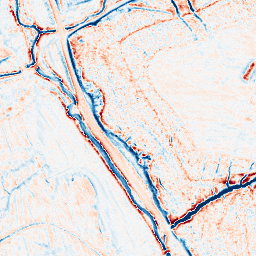
Category: edge_preserving
Decomposition family: anisotropic_diffusion
Decomposition parameters: iterations: 50
kappa: 50
gamma: 0.05
Upsampling method: cubic_catmull_rom
Upsampling parameters: scale: 8
Upsampling scale: 8